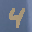
Label: 4